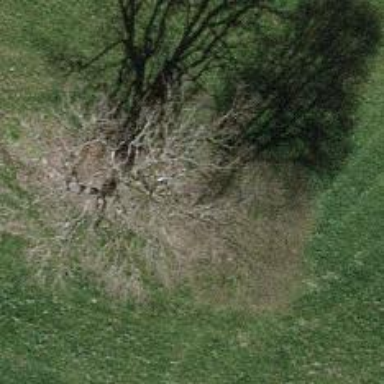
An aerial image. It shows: Beautiful tree in nature.